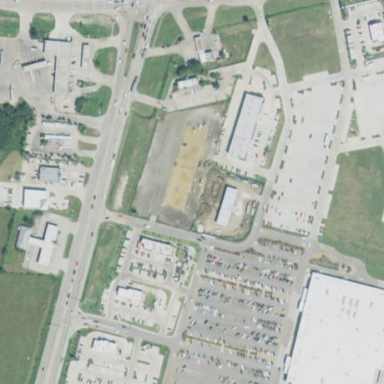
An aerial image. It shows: Retail area.